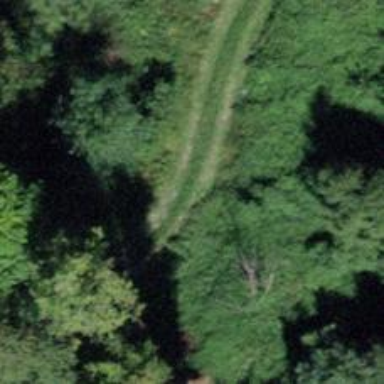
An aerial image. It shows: Unpaved track with grade 3 track type.